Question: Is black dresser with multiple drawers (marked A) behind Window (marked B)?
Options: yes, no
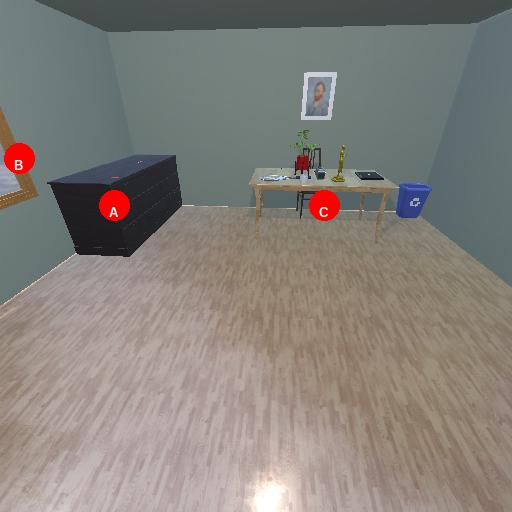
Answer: yes